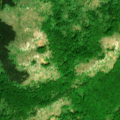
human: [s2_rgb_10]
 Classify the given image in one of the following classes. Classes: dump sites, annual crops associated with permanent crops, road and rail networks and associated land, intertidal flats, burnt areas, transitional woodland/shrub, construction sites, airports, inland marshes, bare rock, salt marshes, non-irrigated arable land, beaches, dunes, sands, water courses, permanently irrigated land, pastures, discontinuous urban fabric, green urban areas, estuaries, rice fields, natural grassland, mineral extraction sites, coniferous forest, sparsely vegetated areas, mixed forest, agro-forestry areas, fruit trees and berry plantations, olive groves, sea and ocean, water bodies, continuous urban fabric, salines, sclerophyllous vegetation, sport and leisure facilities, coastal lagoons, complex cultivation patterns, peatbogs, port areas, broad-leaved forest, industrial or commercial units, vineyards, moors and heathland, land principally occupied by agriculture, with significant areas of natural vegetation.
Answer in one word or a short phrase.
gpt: land principally occupied by agriculture, with significant areas of natural vegetation, broad-leaved forest, coniferous forest, natural grassland, transitional woodland/shrub